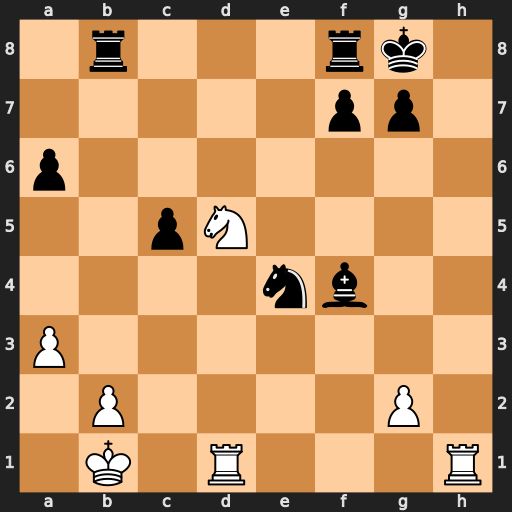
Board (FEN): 1r3rk1/5pp1/p7/2pN4/4nb2/P7/1P4P1/1K1R3R
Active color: w
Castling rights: -
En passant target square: -
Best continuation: Ne7#